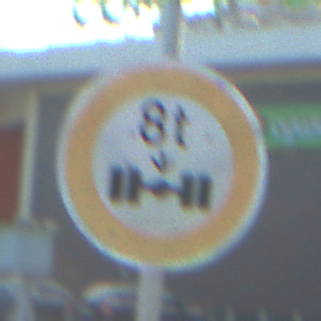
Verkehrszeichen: TatsaechlicheAchslast
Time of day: MorningAfternoon
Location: Outdoor (Suburban)
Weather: PartlyCloudy
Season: NotSpecified
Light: Natural